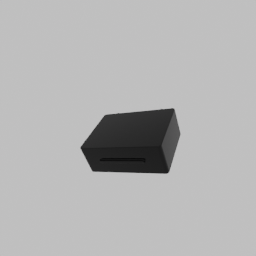
Label: electronics